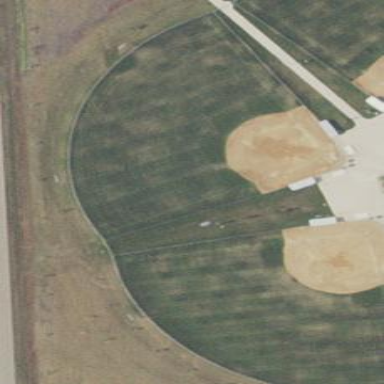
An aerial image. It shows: Softball pitch for leisure sports.